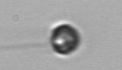
Label: flagellate